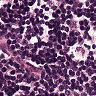
Metastatic tissue present: no